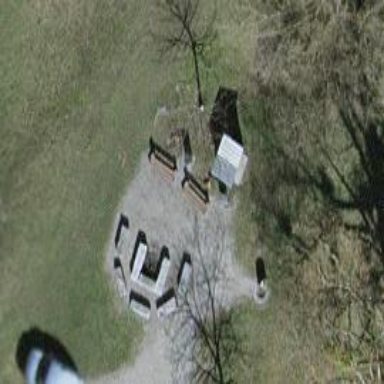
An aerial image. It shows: Picnic table located in leisure land area.